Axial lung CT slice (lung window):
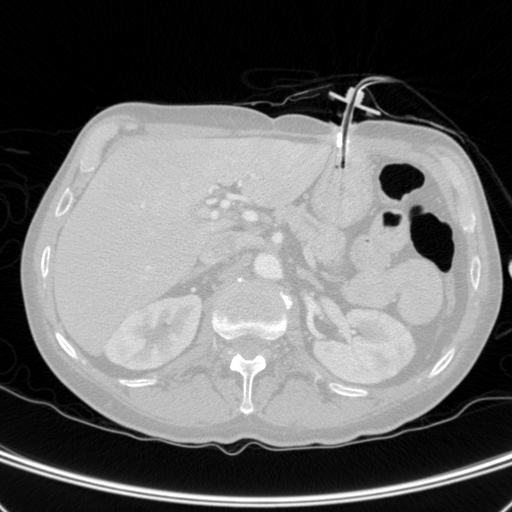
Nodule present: no